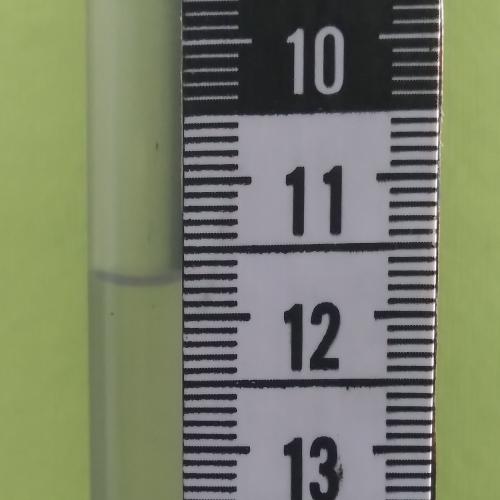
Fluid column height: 11.7 cm